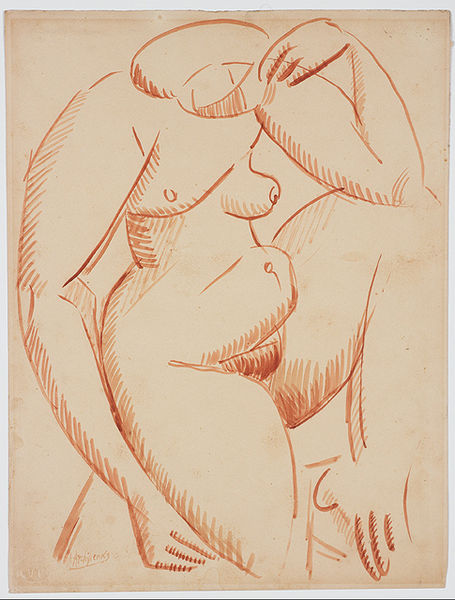
Titel: Nude on One Knee, Nude on One Knee
Künstler: Alexander Archipenko
Standort: Amherst (Massachusetts, USA)
Institution: Mead Art Museum, Amherst College
Schlagwörter: brust, rot, beine, farbig, abstrakt, hands, red, arm, dick, expressionism, female, hair, sitting, woman, brown, bauch, torso, strich, hand, picasso, frau, naked, nude, head, orange, drawing, paper, shadow, sketch, kopflos, breast, abstract, arms, ink, watercolour, signature, study, pencil, legs, lines, shapes, formatfüllend, fingers, breasts, brush, figure, paint, expressionistic, act, gesture, hatching, body, zeichnung, leg, akt, arme, fot, hände, schenkel, kopf, pubic hair, belly, disproportion, sangwine, no head, siting, weiblich, bein, sexualität, denkend, fuß, striche, einfacstrichueichnun